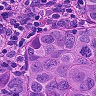
Metastatic tissue present: yes